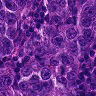
Metastatic tissue present: yes